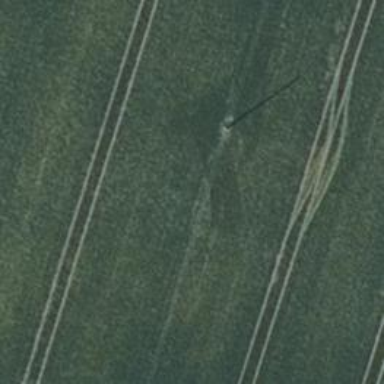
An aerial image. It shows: Minor power line.